Question: I am working on this database that was already created. i just got access to however i am not sure how all the individual tables are all linked to other tables, so i was wondering is there any tool or any query that will give me the over all database deign such as

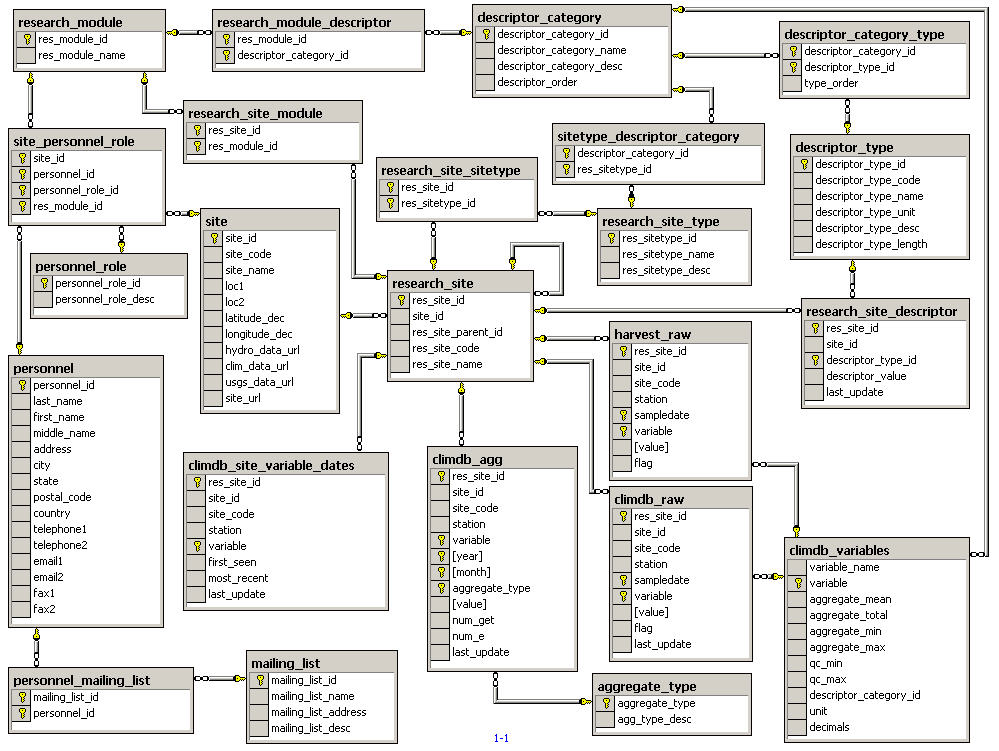
Answer: Yes there are tools that can perform a reverse engineering operation from database to relationship diagram.
DbVisualizer, Visio, Dot are just examples to do that.
Please note that the reverse engineering works on phisical relationships. So if there are logical relations that are not mapped to a FK you will not see that relation on the ER diagram.